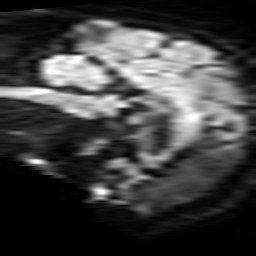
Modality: TRACE
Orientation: sagittal
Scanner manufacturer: philips
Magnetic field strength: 3 T
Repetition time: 3.743 s
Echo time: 0.05978 s